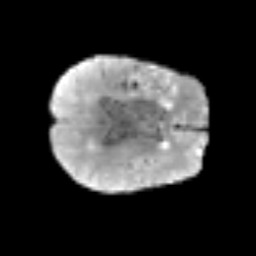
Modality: T2w
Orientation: axial
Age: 76
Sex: female
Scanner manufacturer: siemens
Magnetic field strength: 3 T
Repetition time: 3.2 s
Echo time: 0.081 s